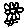
Label: flower